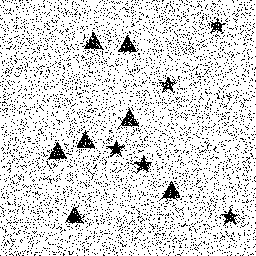
Squares: 0
Triangles: 7
Stars: 5
Total shapes: 12